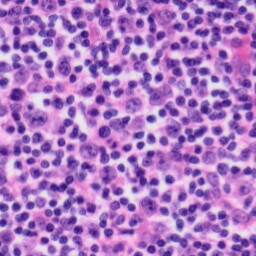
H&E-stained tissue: Tonsil